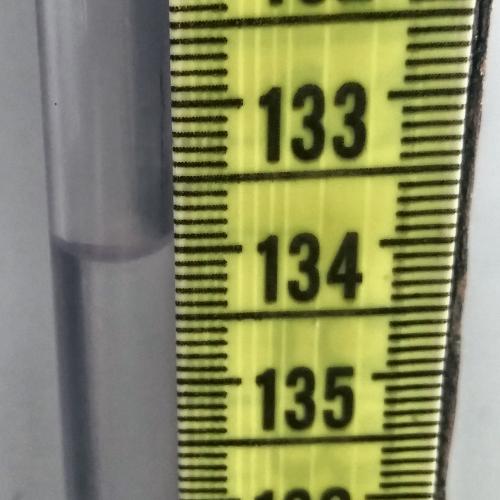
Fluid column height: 134.0 cm